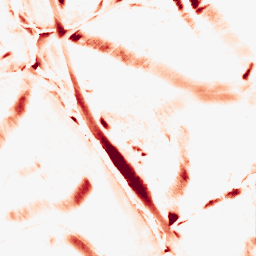
Category: morphological
Decomposition family: morphological_diamond
Decomposition parameters: operation: opening
radius: 15
Upsampling method: sinc_blackman
Upsampling parameters: scale: 8
kernel_size: 16
Upsampling scale: 8